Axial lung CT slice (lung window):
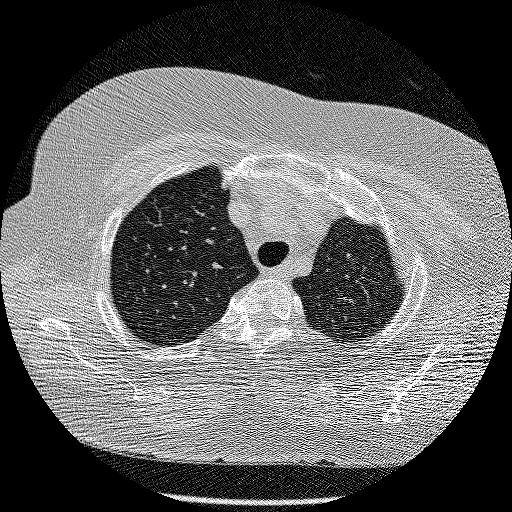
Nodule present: no